Aerial crown-view tile of a tropical tree (Barro Colorado Island, Panama), acquired 20250414:
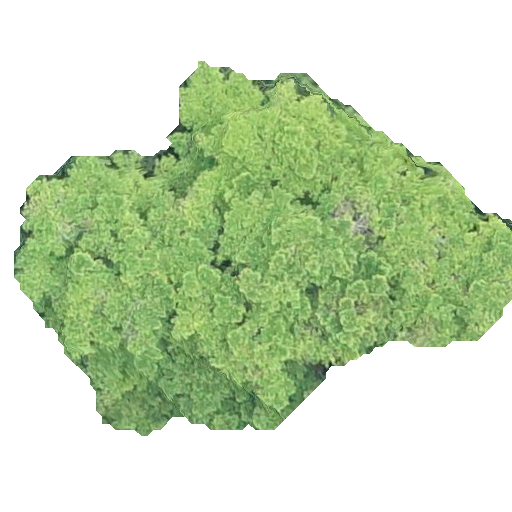
Species: Terminalia amazonia
GBIF accepted scientific name: Terminalia amazonica
Crown area: 179.109 m²